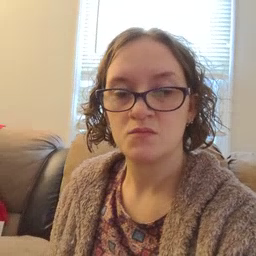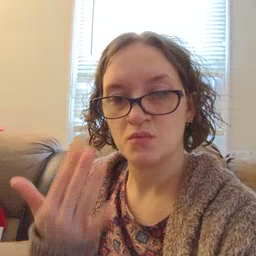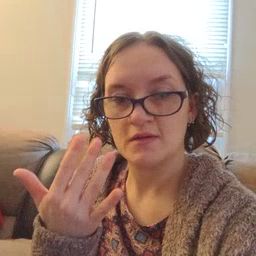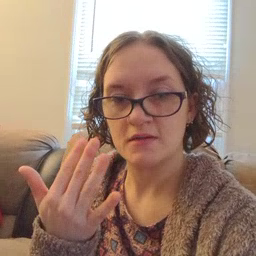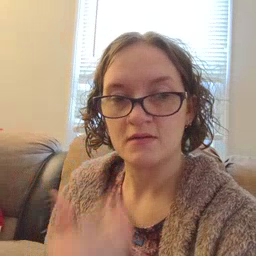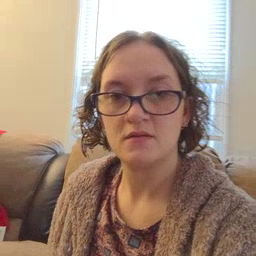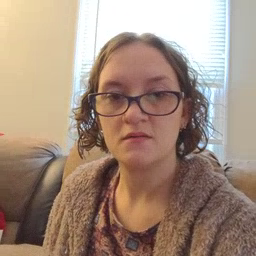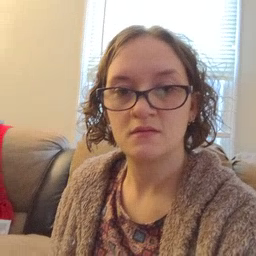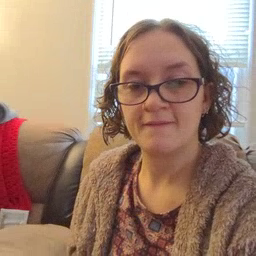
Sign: wait